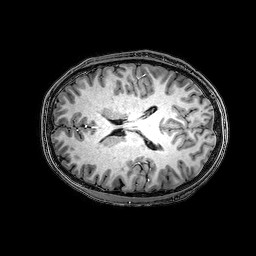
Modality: T1w
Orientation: axial
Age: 22
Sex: male
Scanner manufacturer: philips
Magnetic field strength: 3 T
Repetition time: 0.009 s
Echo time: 0.00351 s